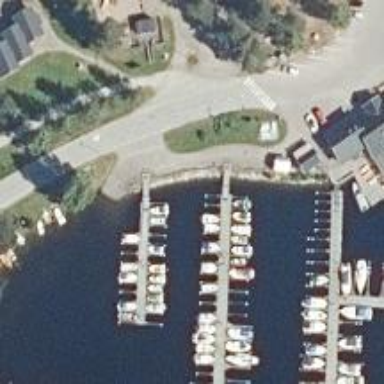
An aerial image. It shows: Asphalt road leading to slipway on leisure land.